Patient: sex M, age 64
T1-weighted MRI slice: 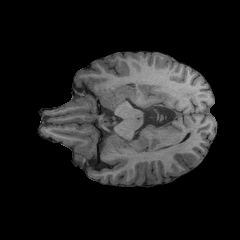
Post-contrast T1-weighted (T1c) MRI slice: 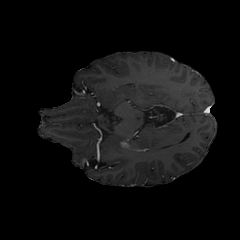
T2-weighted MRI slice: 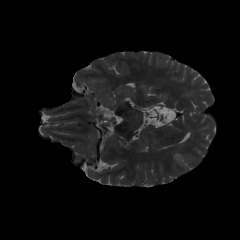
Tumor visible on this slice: yes
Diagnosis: Glioblastoma, IDH-wildtype
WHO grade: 4